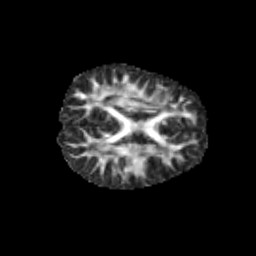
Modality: FA
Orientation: axial
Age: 9
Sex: female
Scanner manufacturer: siemens
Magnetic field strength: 3 T
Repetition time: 3.8 s
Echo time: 0.07 s